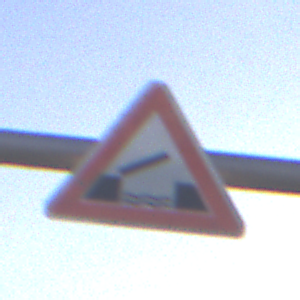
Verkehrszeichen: BeweglicheBruecke
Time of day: SunriseSunset
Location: Outdoor (Nature)
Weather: PartlyCloudy
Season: NotSpecified
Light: Natural